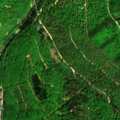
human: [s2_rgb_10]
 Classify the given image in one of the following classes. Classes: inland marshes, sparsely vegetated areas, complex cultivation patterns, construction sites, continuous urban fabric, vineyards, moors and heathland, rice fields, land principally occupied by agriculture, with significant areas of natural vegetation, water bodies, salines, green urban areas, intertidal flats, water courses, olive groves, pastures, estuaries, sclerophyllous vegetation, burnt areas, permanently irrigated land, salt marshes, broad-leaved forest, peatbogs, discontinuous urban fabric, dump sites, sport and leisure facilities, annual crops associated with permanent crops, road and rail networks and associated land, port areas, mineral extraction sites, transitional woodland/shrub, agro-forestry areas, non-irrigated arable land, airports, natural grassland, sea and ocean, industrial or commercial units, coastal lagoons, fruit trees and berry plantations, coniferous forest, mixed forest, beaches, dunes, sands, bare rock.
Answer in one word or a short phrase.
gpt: broad-leaved forest, mixed forest